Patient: sex F, age 36
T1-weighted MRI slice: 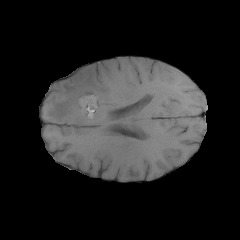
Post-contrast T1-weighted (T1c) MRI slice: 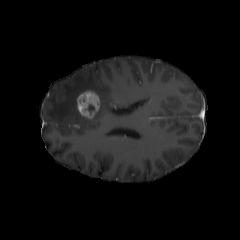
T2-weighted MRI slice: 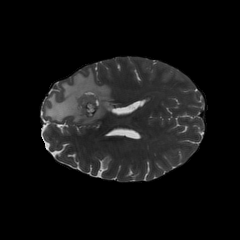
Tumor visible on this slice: yes
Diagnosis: Glioblastoma, IDH-wildtype
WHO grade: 4